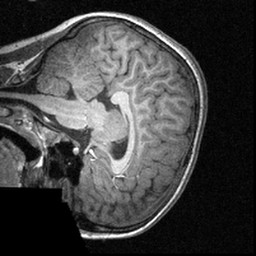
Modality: T1w
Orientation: sagittal
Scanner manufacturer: siemens
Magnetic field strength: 3 T
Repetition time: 1.57 s
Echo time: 0.00304 s